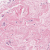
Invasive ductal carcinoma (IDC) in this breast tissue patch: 0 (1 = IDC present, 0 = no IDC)